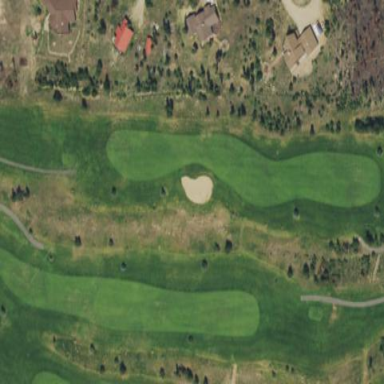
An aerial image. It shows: Area with grass used as rough in golf course.